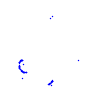
Particle: kaon